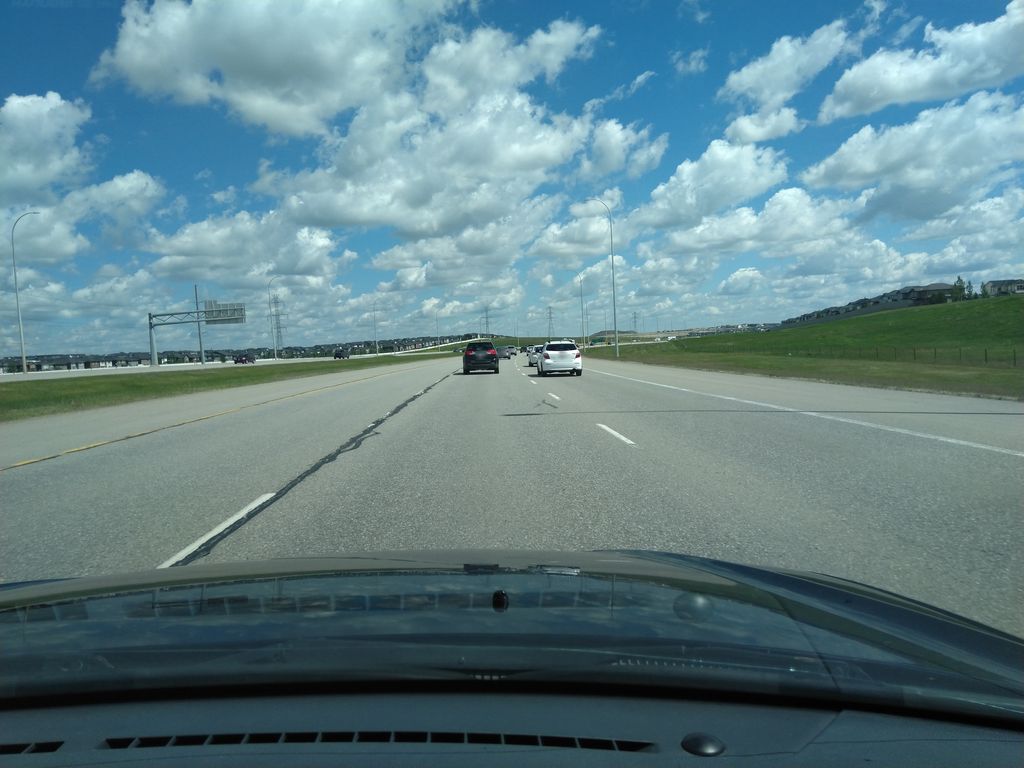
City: calgary